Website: apple
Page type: billing-address
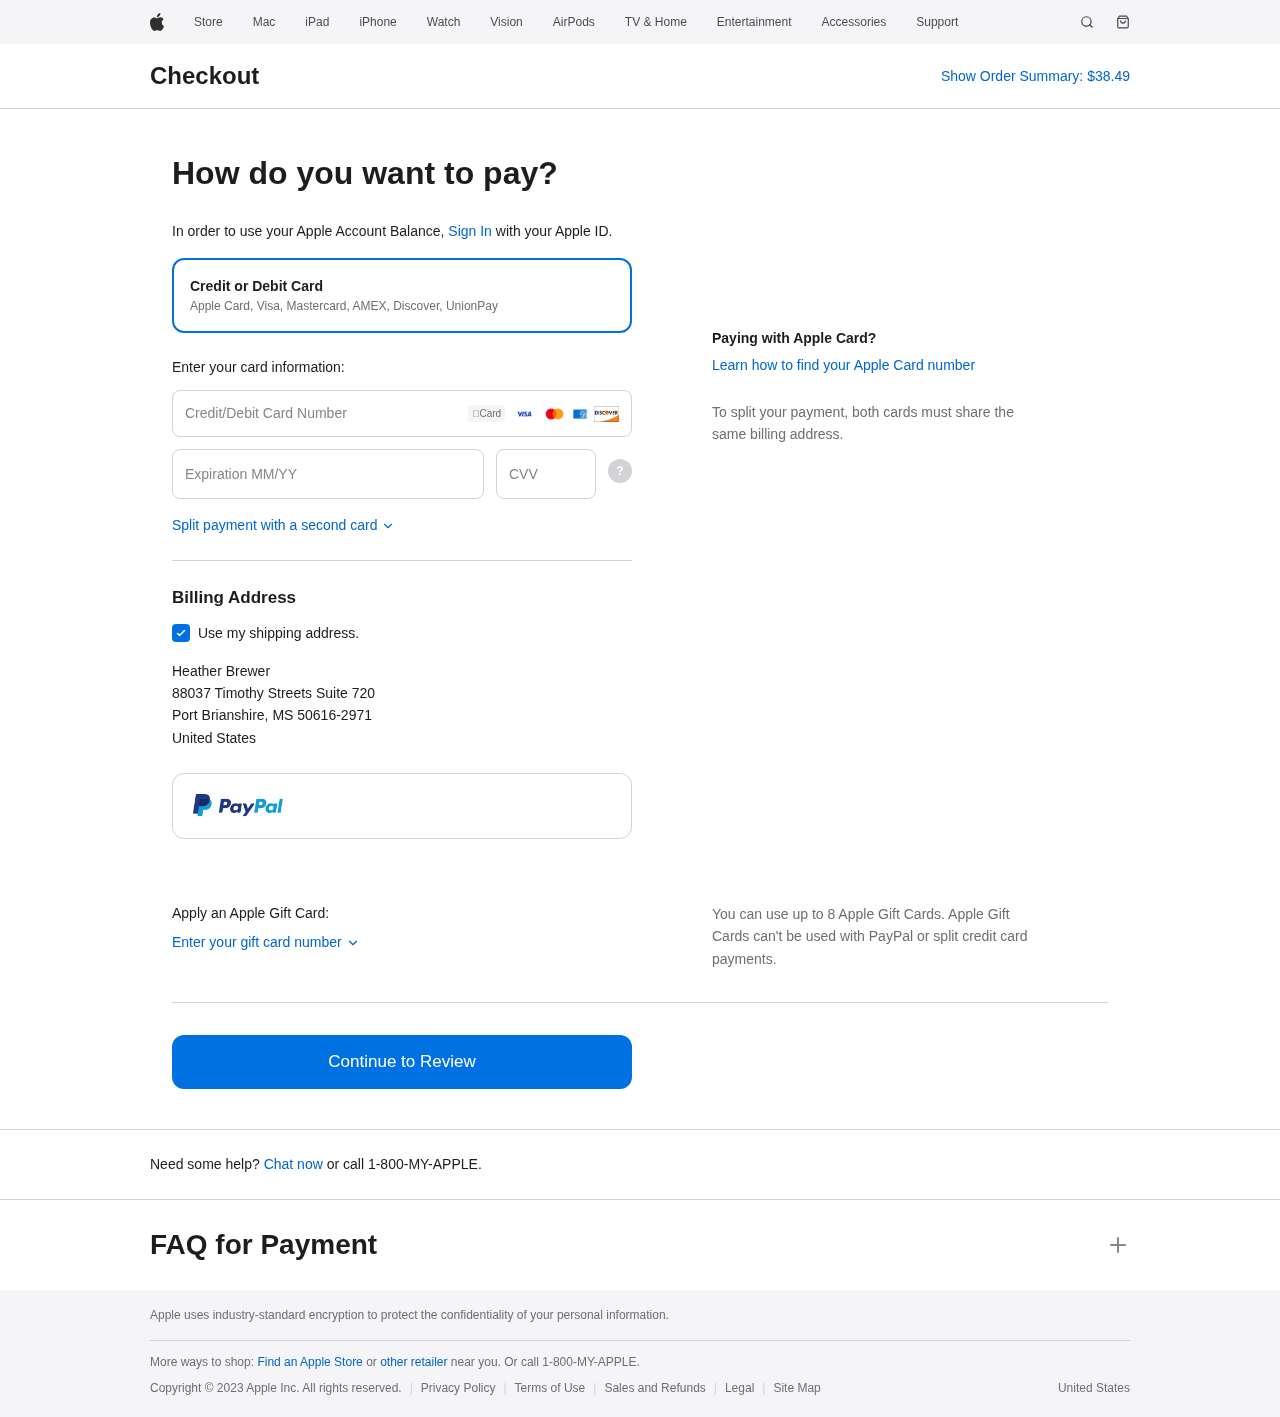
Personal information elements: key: PII_CARD_CVV
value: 484
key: PII_CARD_EXPIRY
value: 05/30
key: PII_CARD_NUMBER
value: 5193 7925 0430 6299
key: PII_CITY
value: Port Brianshire
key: PII_COUNTRY
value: United States
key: PII_FULLNAME
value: Heather Brewer
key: PII_POSTCODE_FULL
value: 50616-2971
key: PII_STATE_ABBR
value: MS
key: PII_STREET
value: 88037 Timothy Streets Suite 720
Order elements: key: ORDER_TOTAL
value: $38.49